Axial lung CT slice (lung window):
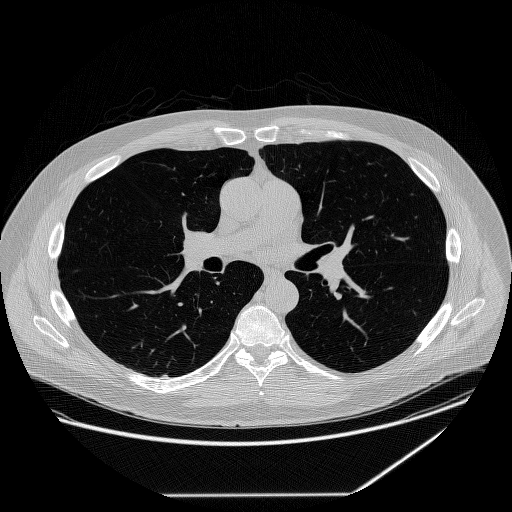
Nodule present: no